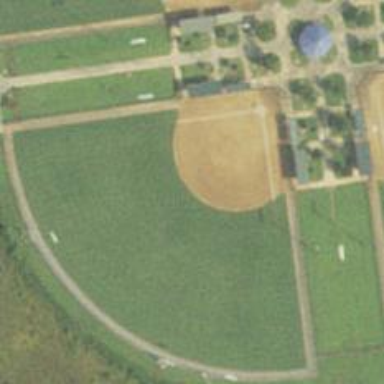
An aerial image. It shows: Baseball pitch for leisure and sports activities.